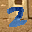
Label: 2